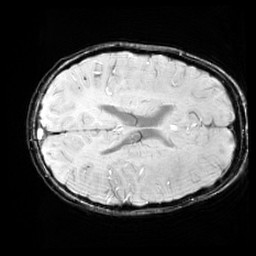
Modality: SWI
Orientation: axial
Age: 11
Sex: male
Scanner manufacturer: siemens
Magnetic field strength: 3 T
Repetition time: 0.027 s
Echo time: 0.02 s